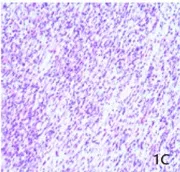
(C) Histopathological section (hematoxylin and eosin staining).
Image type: pathology (h&e)